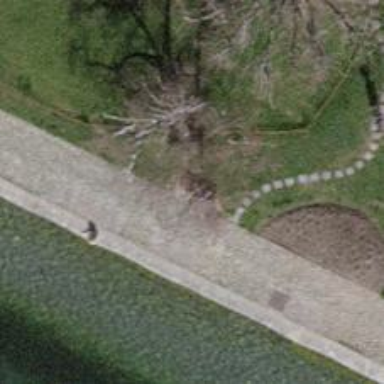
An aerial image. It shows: Bench for seating.